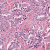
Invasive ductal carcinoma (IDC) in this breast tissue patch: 1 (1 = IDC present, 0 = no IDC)